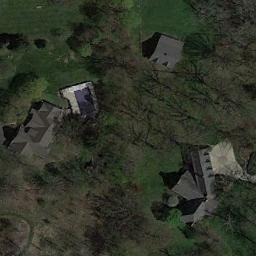
Label: residential